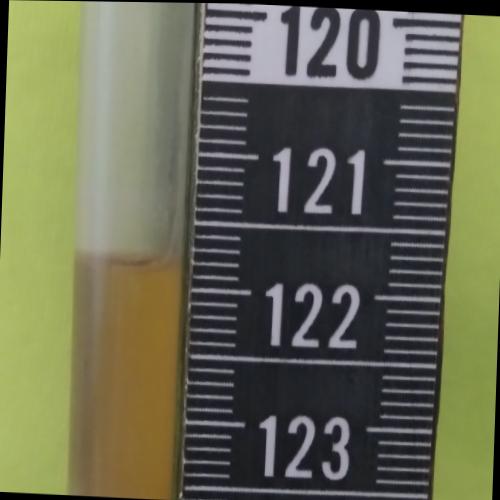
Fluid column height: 121.8 cm